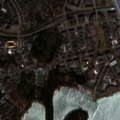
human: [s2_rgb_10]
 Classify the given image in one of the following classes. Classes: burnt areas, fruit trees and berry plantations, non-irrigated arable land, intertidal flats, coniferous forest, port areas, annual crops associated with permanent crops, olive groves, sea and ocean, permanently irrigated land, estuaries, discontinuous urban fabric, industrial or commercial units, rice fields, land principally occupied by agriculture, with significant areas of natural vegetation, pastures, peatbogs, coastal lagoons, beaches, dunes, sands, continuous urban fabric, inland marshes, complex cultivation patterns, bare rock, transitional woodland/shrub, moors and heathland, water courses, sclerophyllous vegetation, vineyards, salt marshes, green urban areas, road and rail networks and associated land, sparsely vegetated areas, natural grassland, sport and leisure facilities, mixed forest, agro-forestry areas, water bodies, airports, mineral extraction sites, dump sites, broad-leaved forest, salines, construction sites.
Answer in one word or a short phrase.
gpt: discontinuous urban fabric, coniferous forest, sea and ocean